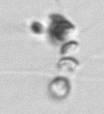
Label: Chaetoceros_socialis